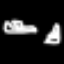
Label: airplane